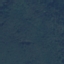
Land use / land cover: Forest